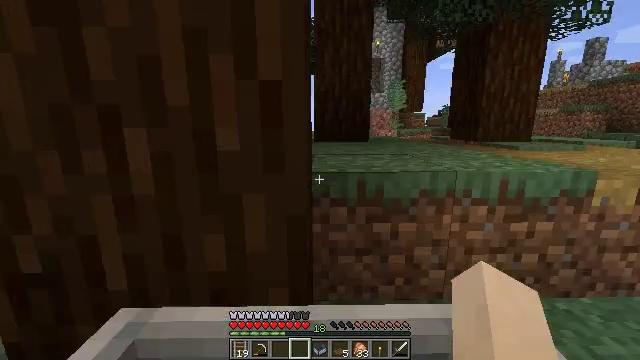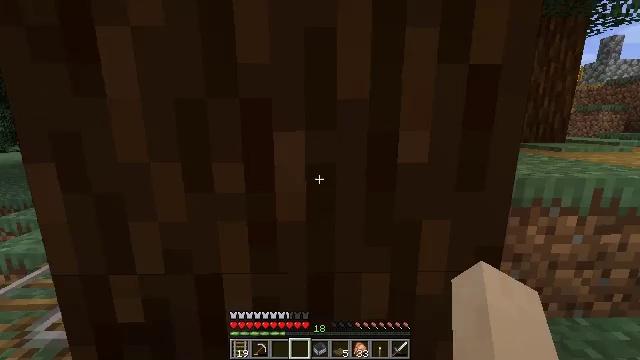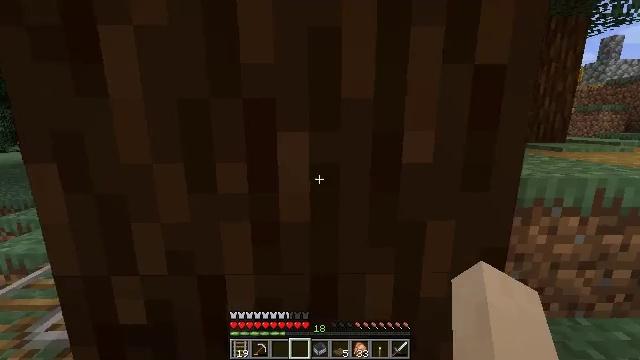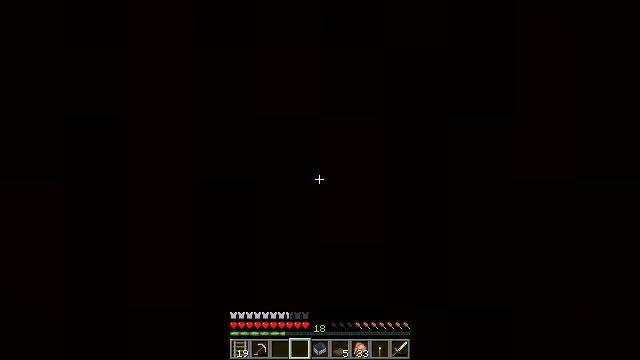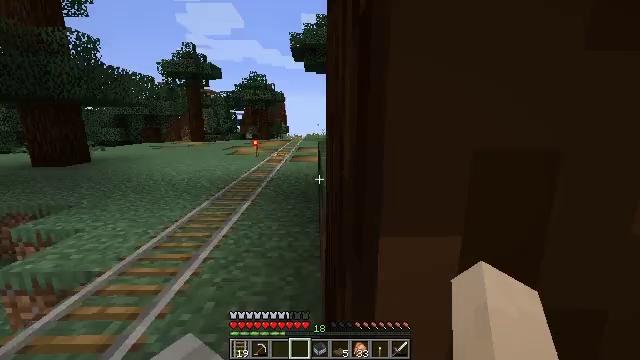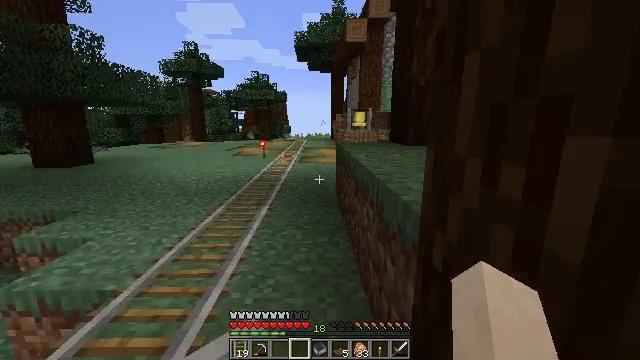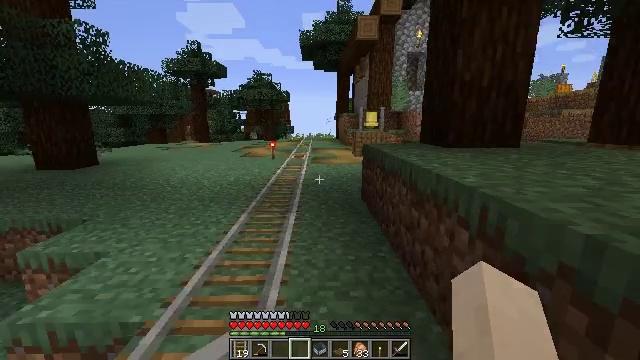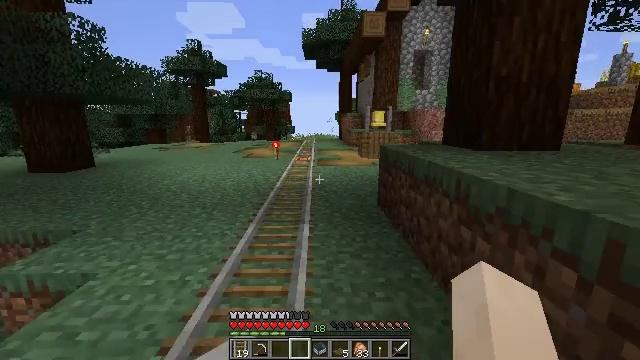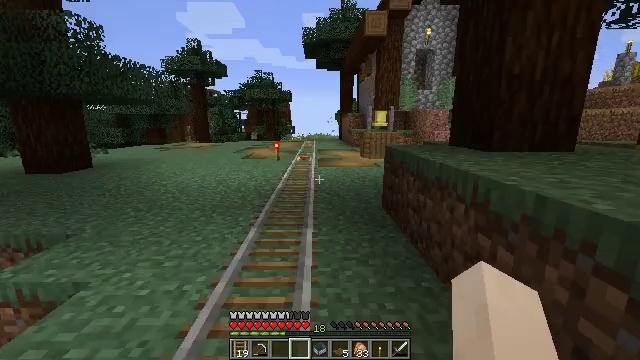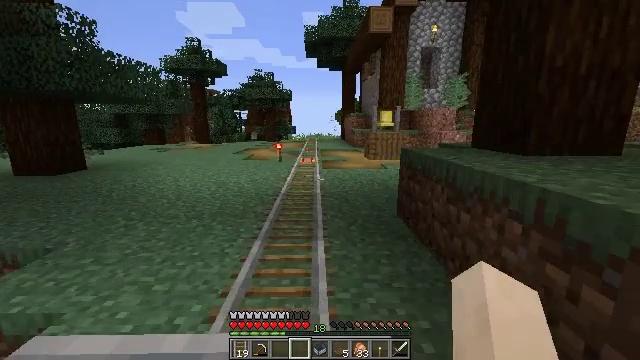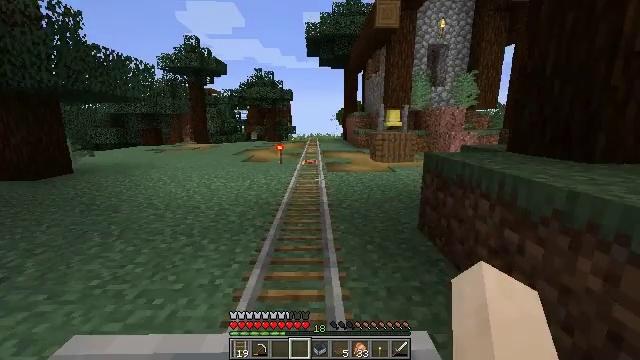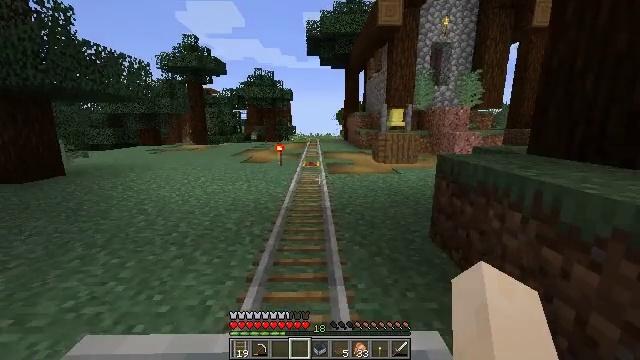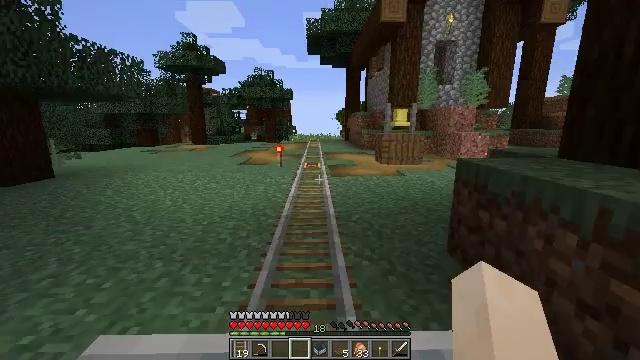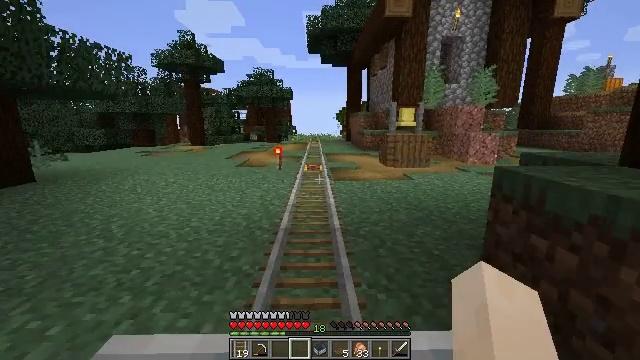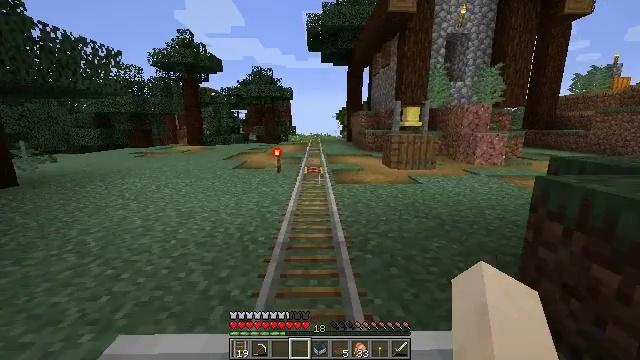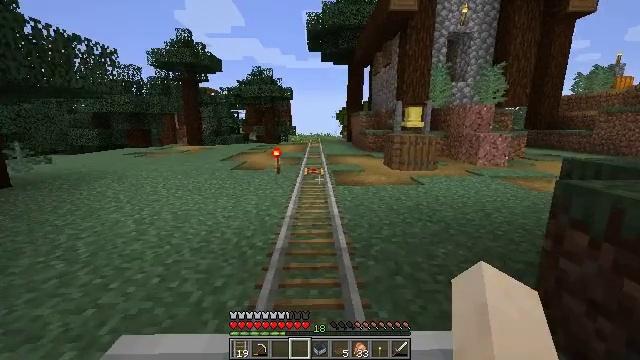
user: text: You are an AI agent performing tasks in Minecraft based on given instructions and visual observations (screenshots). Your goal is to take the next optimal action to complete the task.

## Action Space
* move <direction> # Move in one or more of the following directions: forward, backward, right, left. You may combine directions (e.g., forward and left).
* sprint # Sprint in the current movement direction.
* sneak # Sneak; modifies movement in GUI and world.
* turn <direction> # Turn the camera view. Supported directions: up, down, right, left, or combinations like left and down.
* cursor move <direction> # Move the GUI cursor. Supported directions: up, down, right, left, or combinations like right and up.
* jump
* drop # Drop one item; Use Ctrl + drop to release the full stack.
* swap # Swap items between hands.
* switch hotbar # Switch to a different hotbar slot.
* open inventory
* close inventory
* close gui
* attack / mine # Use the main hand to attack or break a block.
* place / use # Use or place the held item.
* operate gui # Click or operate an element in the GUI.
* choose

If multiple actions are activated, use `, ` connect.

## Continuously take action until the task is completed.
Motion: motion action
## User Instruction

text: Collect stripped spruce log as resource.
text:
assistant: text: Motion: no_op
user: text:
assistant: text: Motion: no_op
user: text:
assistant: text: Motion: no_op
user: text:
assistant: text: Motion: no_op
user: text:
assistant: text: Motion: no_op
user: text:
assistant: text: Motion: no_op
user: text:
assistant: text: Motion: no_op
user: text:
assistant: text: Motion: no_op
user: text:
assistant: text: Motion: no_op
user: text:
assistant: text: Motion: no_op
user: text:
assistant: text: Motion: no_op
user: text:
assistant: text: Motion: no_op
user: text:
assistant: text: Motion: no_op
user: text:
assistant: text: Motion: no_op
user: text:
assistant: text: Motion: no_op
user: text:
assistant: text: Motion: no_op
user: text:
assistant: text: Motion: no_op
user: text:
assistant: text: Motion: no_op
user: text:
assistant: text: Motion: no_op
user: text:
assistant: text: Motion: no_op
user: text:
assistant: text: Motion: no_op
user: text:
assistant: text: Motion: no_op
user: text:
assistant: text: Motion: no_op
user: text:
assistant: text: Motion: no_op
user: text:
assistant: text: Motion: no_op
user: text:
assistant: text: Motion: no_op
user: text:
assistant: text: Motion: no_op
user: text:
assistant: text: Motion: no_op
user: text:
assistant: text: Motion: no_op
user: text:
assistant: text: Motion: no_op